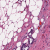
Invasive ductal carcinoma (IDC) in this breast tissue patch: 0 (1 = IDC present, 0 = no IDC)